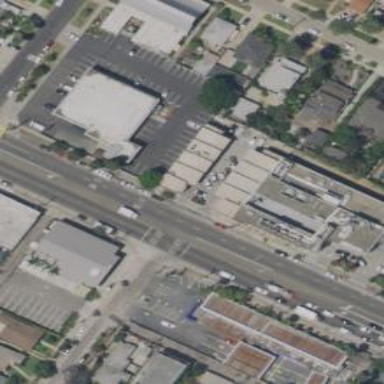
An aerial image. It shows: Primary highway with asphalt surface surrounded by commercial establishments.